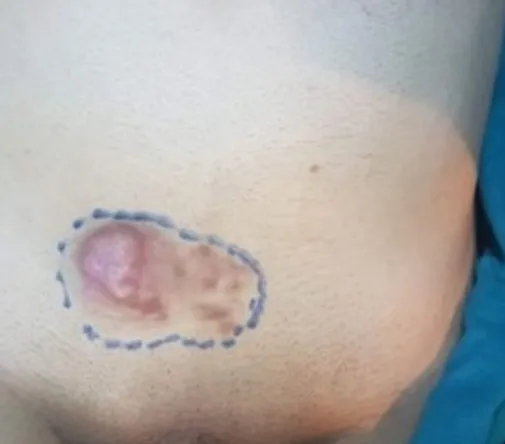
Dermatofibrosarcoma protuberans (DFSP) presenting as an induration with multiple nodules.
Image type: medical_photograph (other_medical_photograph)